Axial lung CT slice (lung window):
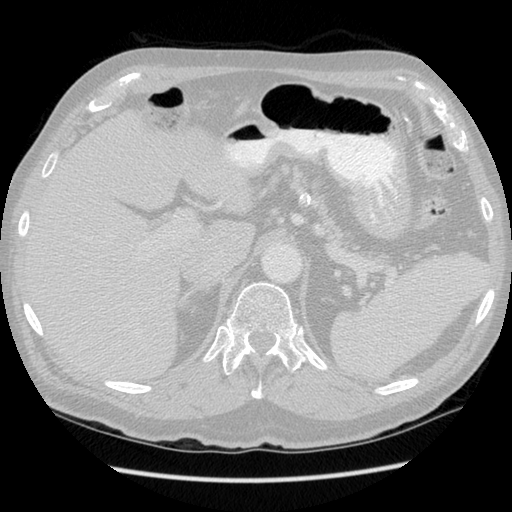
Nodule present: no